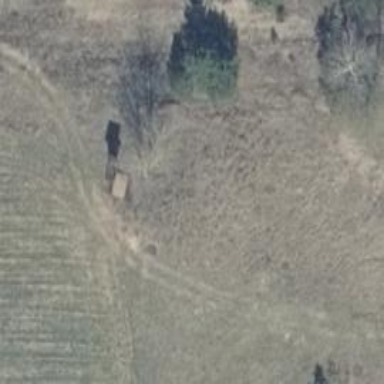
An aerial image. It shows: Hunting stand.